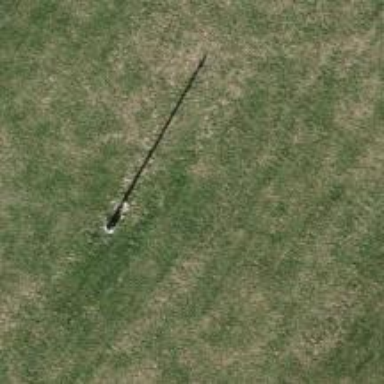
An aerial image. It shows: Power pole.